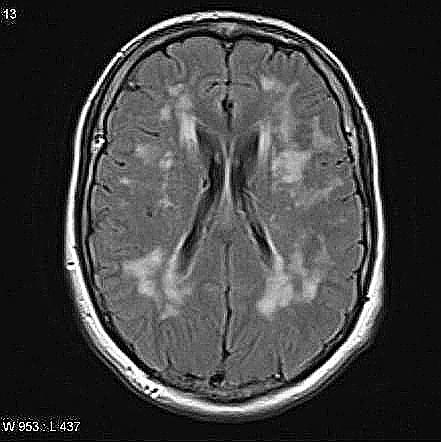
Label: notumor